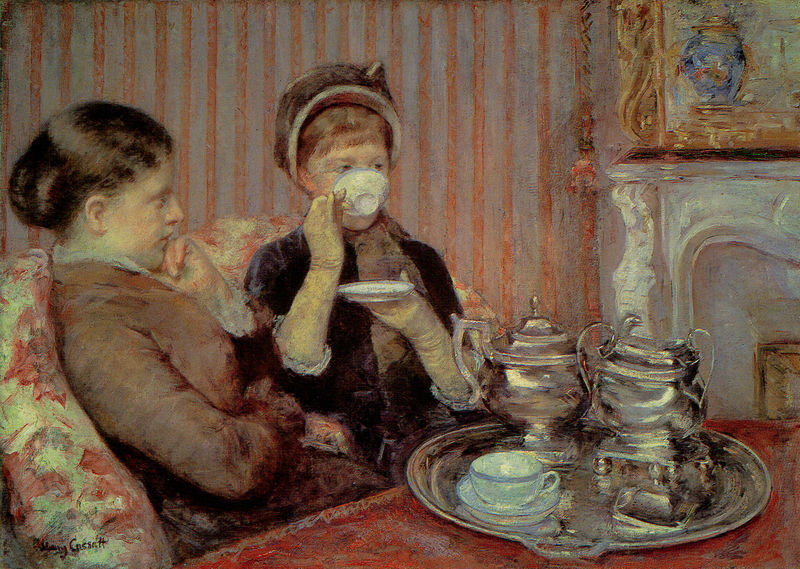
Titel: Cup of tea, Beim Tee
Künstler: Mary Cassatt
Standort: Boston (Massachusetts)
Institution: Museum of Fine Arts
Schlagwörter: blau, gemälde, hand, frauen, impressionismus, mädchen, sitzen, blumen, braun, bunt, damen, finger, frisur, handschuh, handschuhe, hell, hut, kleid, kleider, pastell, renoir, schwarz, tisch, weiss, zimmer, rot, leute, malerei, muster, trinken, trinkend, wand, arme, silber, tablett, bild, spiegel, tischdecke, haare, sessel, decke, mutter, tochter, kamin, kanne, vase, dutt, sofa, zwei, kissen, löffel, salon, tapete, kaffee, gestreift, streifen, tasse, tee, geschwister, schwestern, blumenmuster, porzellan, geschirr, service, untertasse, zeremonie, tassen, anrichte, tafelsilber, malerie, teekanne, kaffe, samowar, freundschaft, unterteller, geschir, zuckerdose, freundin, kane, servis, teeservice, samovar, tablette, teestunde, impressinoismus, teetrinken, teegesellschaft, silbertablett, hz, samowars, teeservies, sofakamin